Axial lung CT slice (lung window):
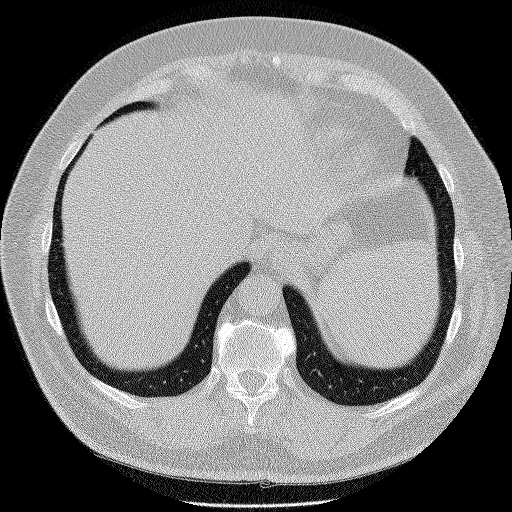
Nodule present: no